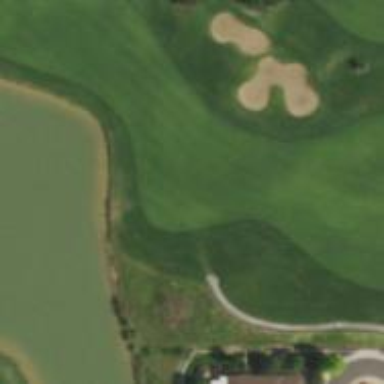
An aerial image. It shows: Golf hole.